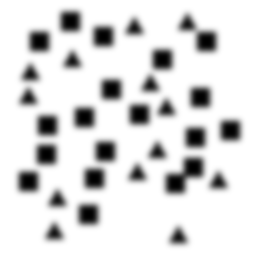
Squares: 19
Triangles: 13
Stars: 0
Total shapes: 32